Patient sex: M
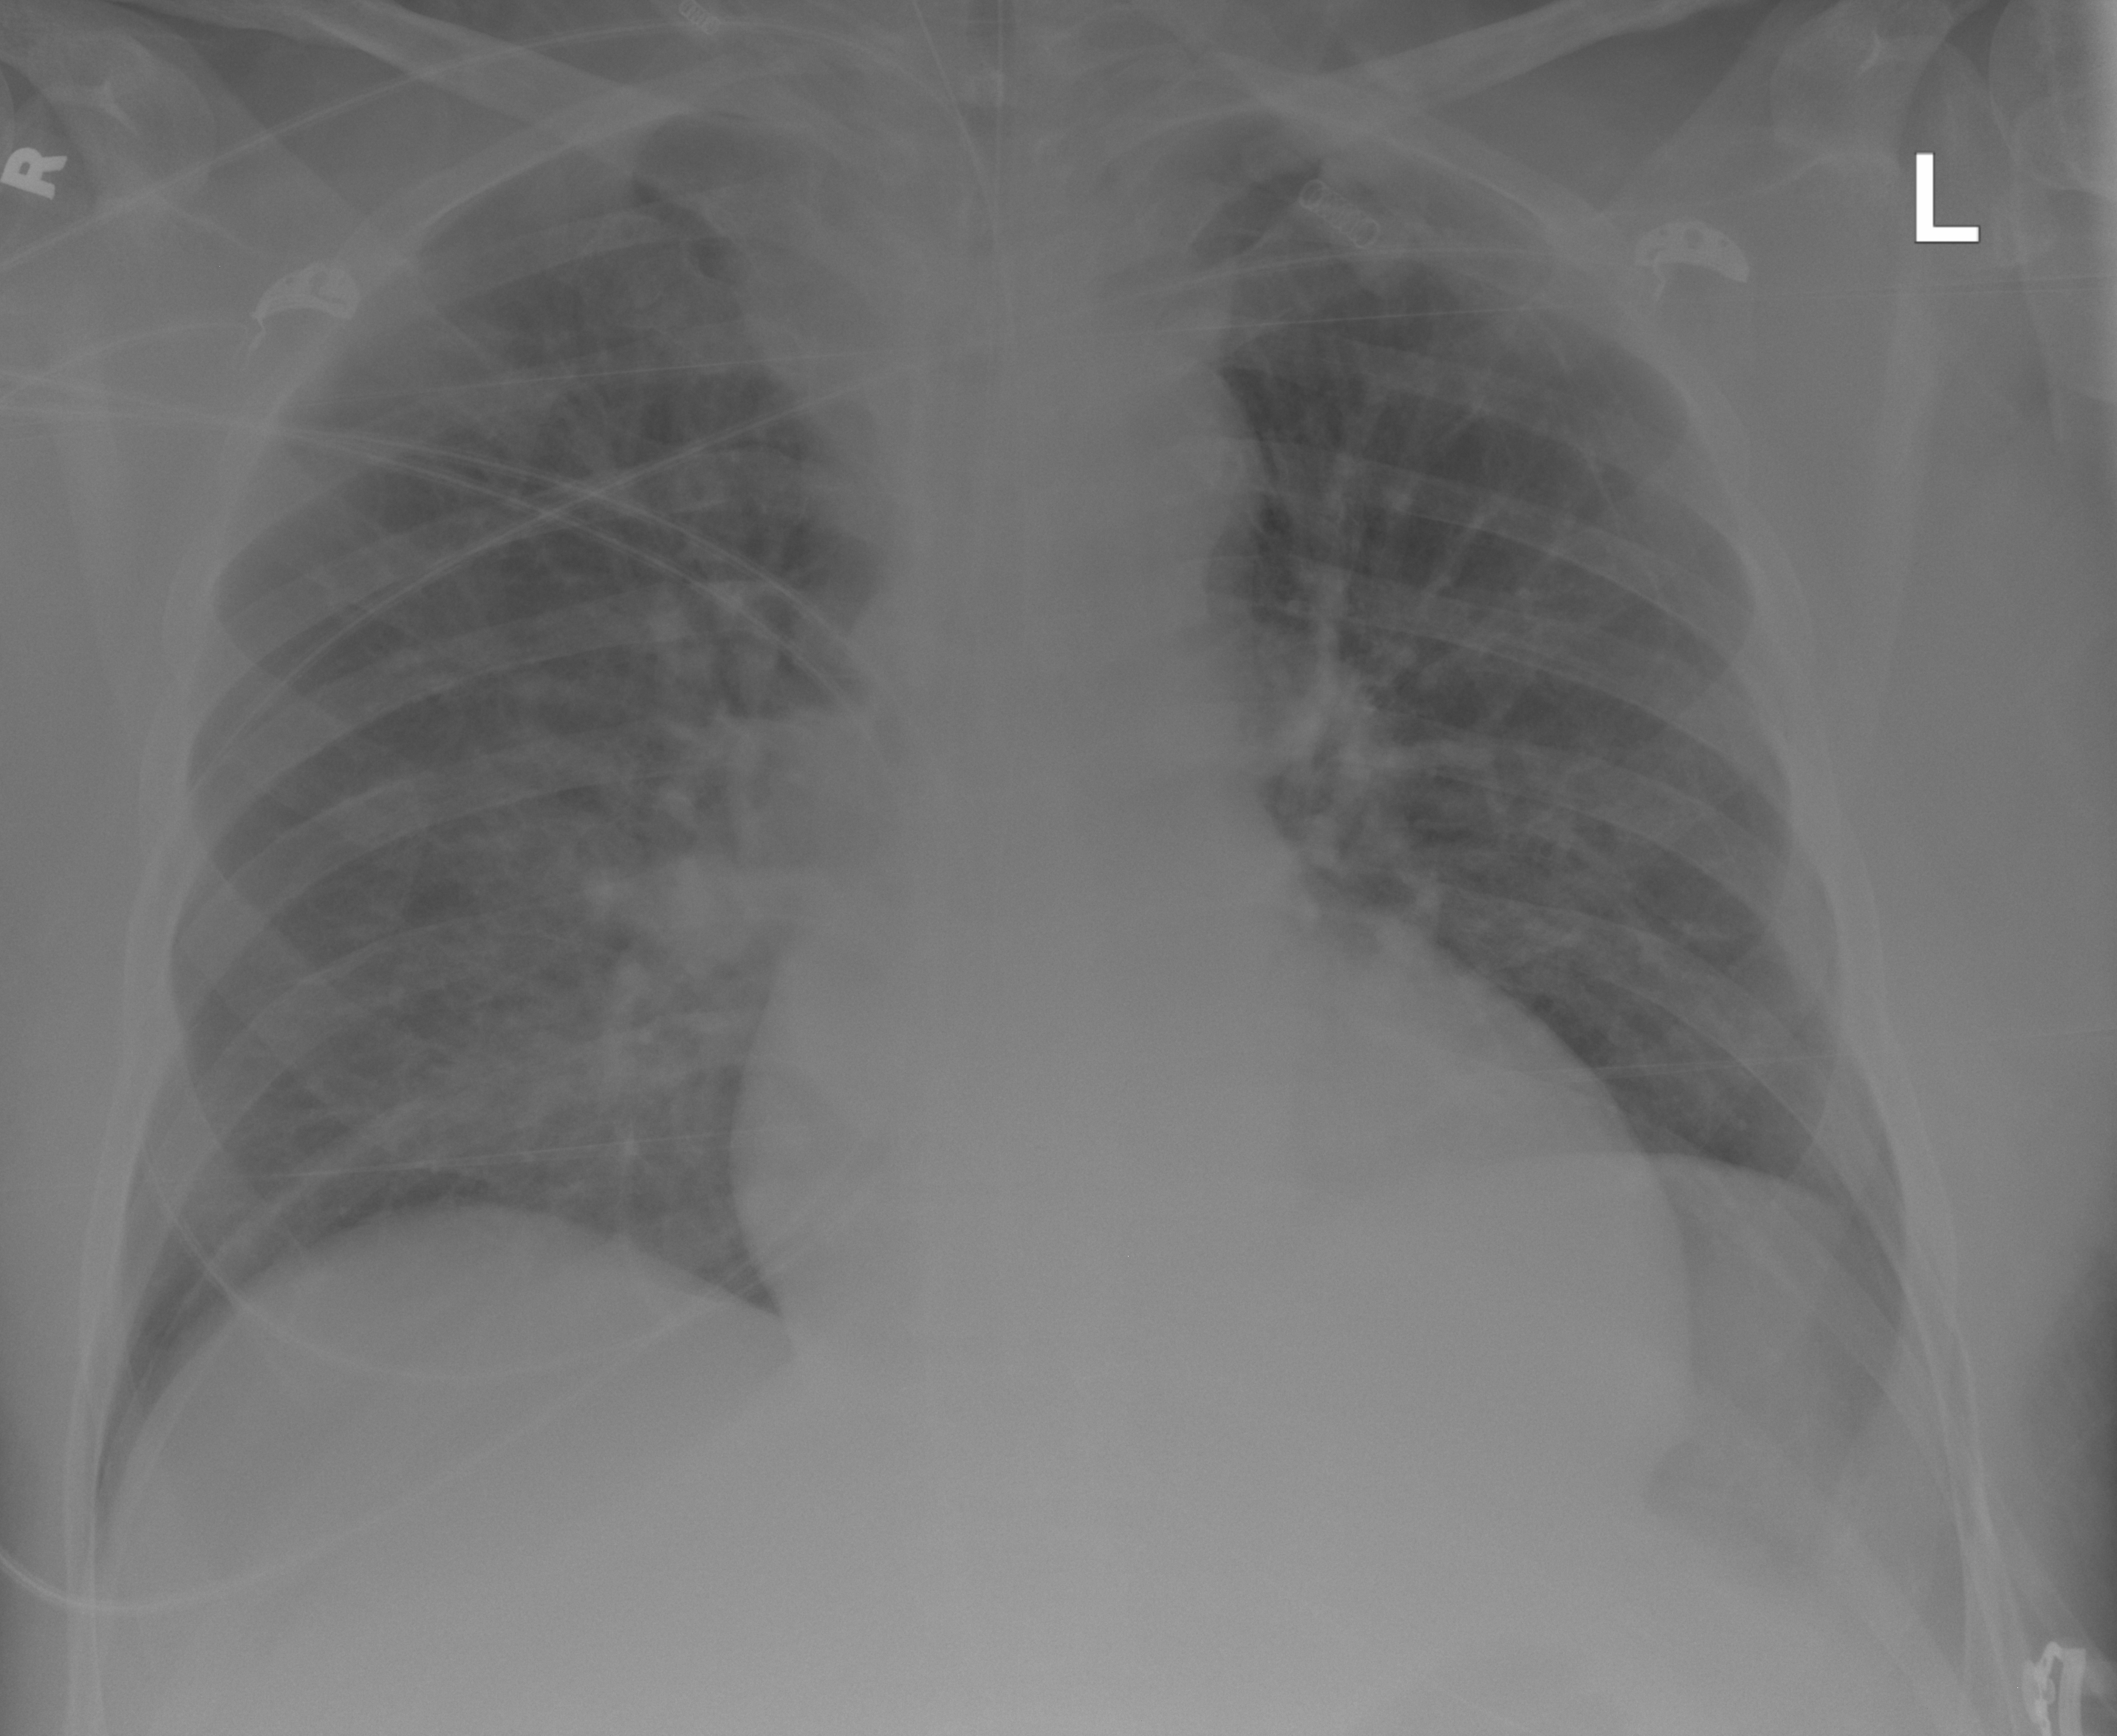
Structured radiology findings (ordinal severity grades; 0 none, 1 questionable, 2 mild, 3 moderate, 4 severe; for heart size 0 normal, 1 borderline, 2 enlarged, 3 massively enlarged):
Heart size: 2
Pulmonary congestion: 2
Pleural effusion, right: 0
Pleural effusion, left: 0
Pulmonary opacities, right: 0
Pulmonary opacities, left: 0
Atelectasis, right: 2
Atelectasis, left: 0